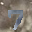
Label: 7